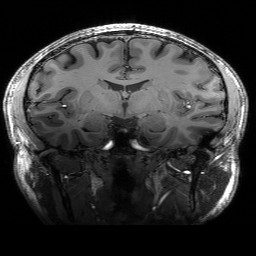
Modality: T1w
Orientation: sagittal